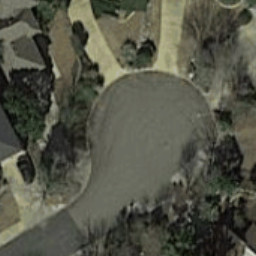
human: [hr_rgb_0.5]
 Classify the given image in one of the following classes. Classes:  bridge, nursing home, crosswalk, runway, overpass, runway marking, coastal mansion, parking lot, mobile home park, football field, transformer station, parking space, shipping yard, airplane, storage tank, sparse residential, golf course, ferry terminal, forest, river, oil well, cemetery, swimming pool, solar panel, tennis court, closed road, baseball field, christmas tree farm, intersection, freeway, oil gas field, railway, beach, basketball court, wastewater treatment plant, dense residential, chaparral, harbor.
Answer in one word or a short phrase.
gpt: closed road